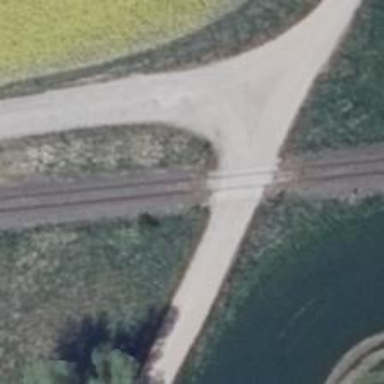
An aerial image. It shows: Level crossing along the railway.